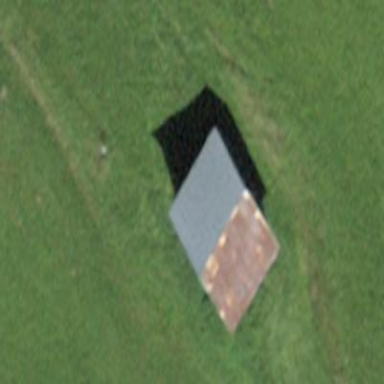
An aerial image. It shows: Shed building.